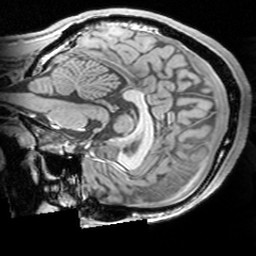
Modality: T1w
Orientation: sagittal
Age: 26
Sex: male
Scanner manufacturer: siemens
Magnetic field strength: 3 T
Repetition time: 1.63 s
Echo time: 0.00311 s